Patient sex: F
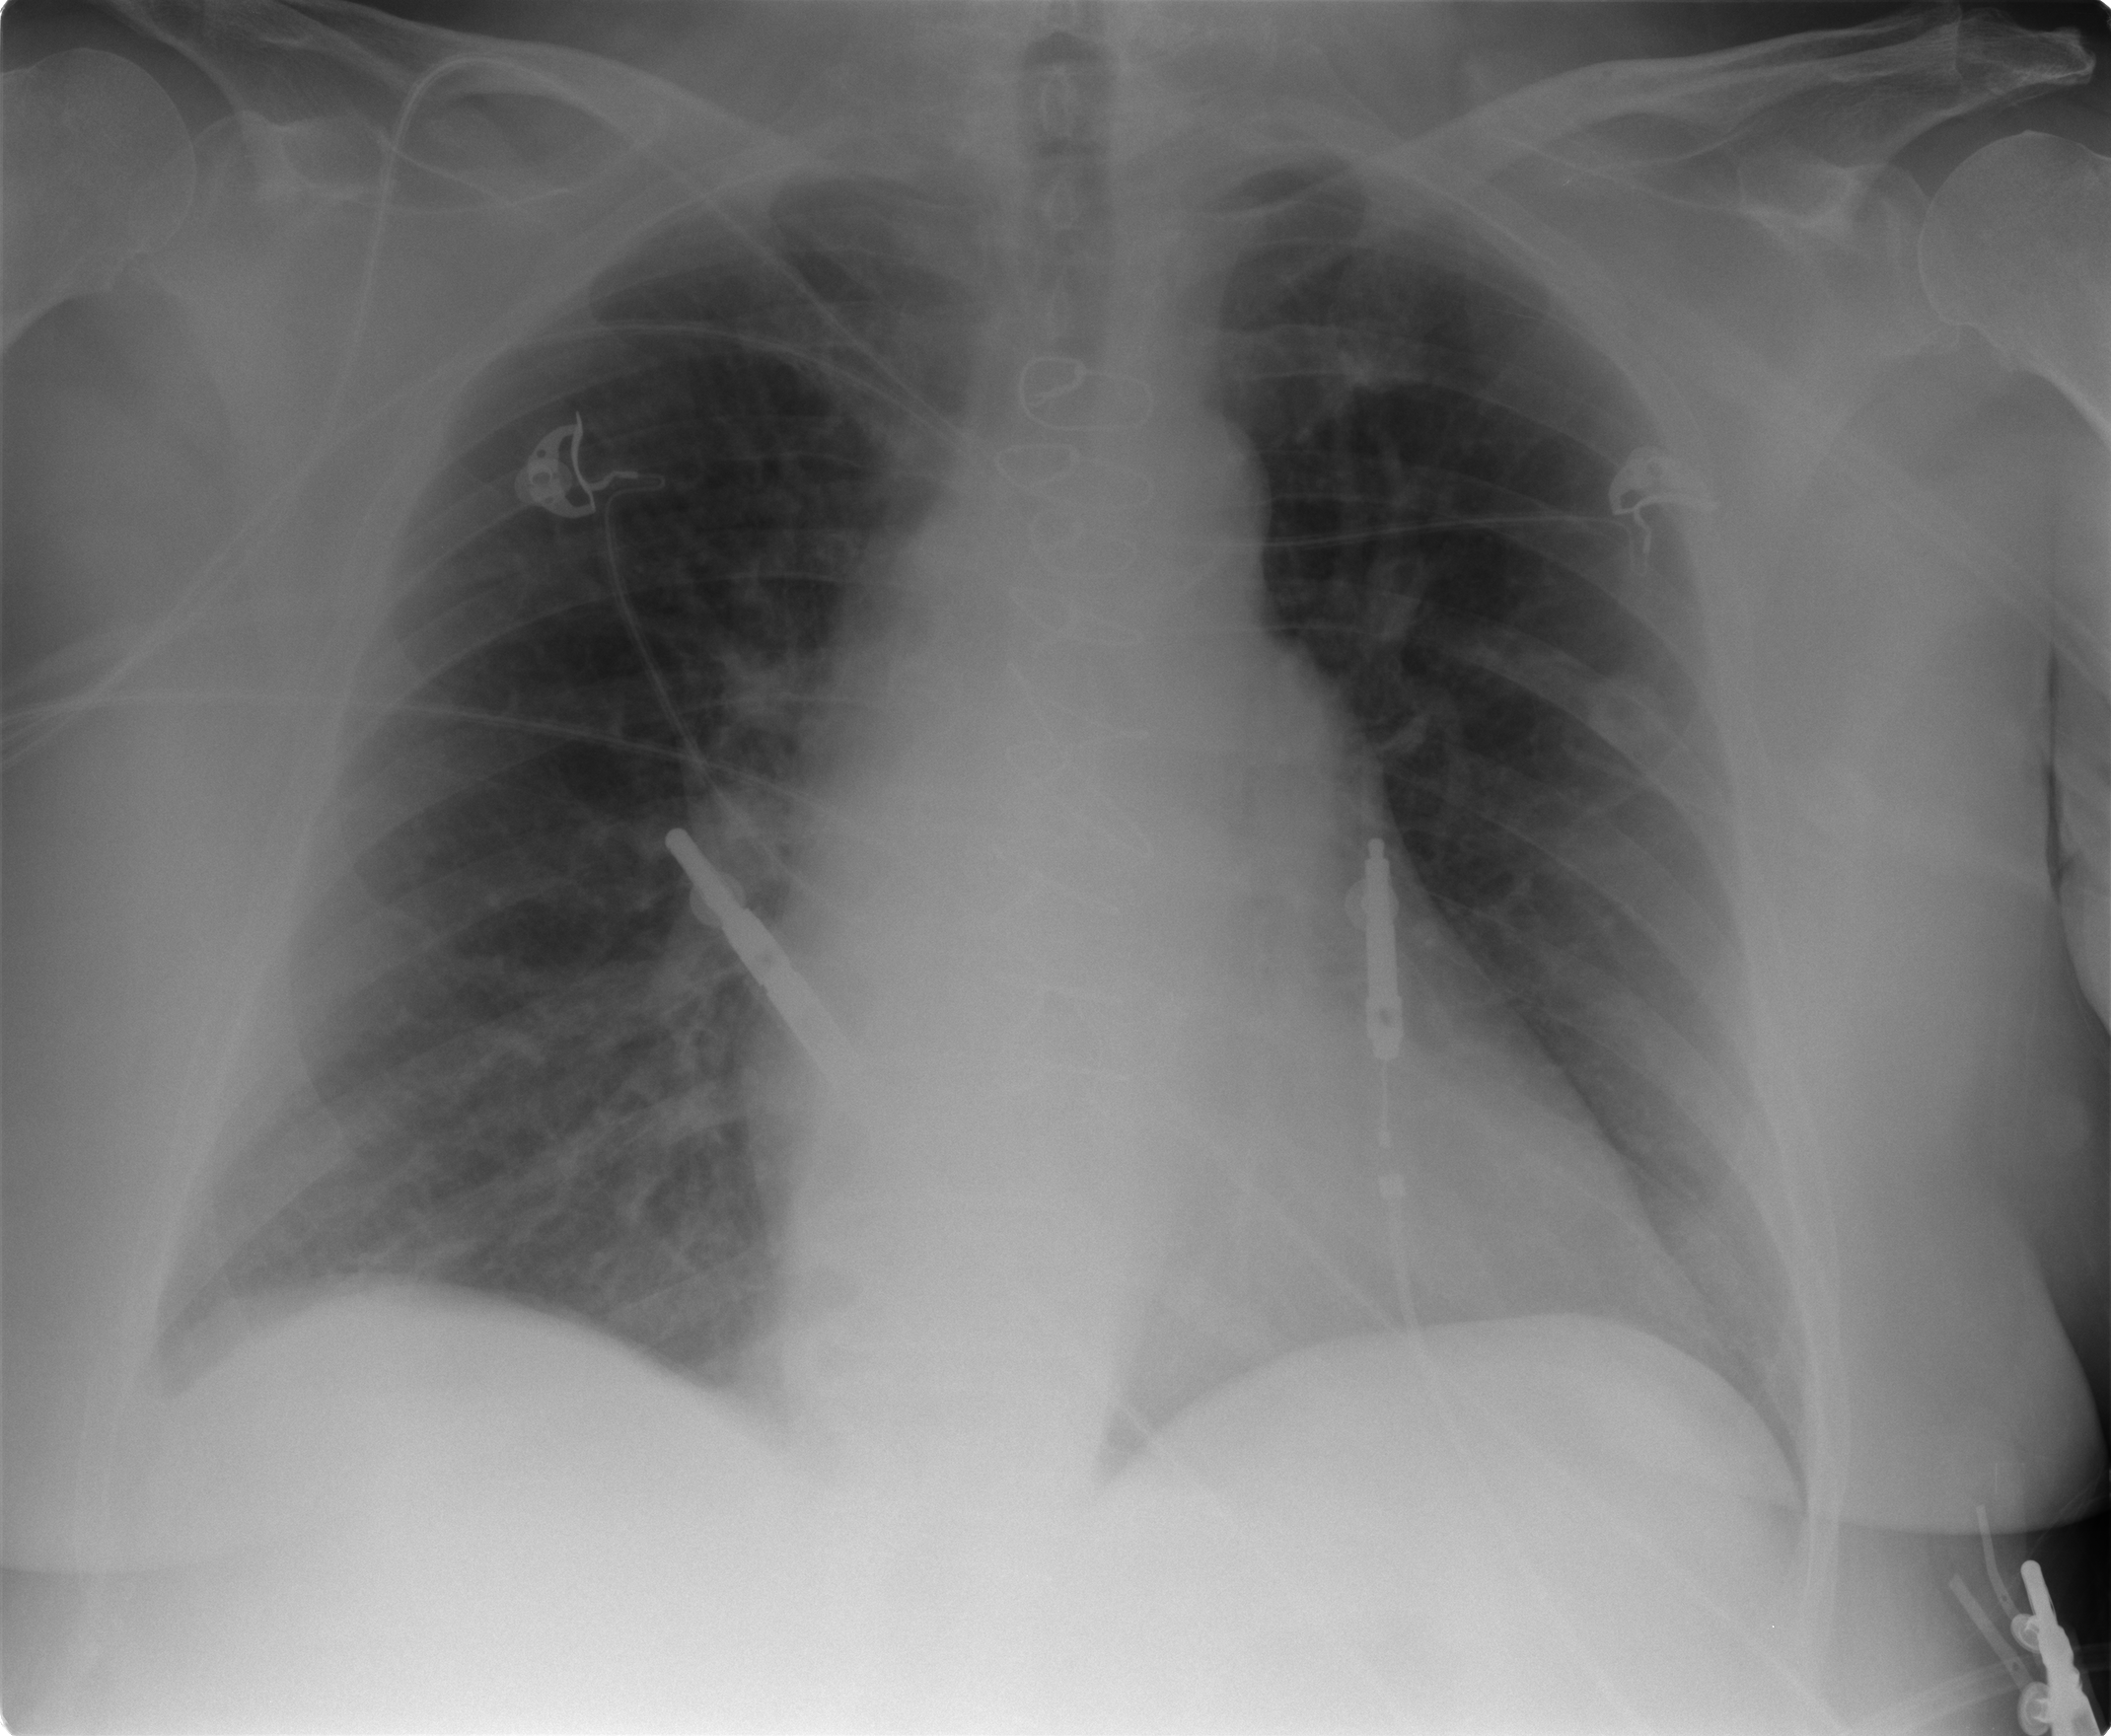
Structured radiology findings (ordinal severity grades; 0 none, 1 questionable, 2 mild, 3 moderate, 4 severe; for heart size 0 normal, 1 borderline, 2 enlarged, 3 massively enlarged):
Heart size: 2
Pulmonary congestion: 2
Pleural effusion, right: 1
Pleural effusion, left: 0
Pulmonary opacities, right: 0
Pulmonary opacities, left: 0
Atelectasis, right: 0
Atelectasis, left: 0